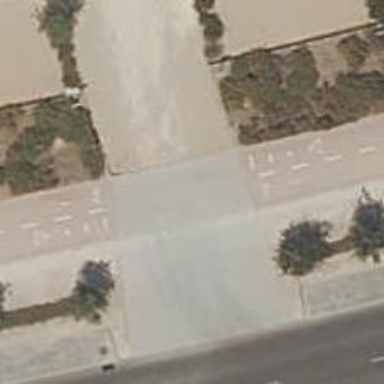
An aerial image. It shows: Parking aisle with sand surface.